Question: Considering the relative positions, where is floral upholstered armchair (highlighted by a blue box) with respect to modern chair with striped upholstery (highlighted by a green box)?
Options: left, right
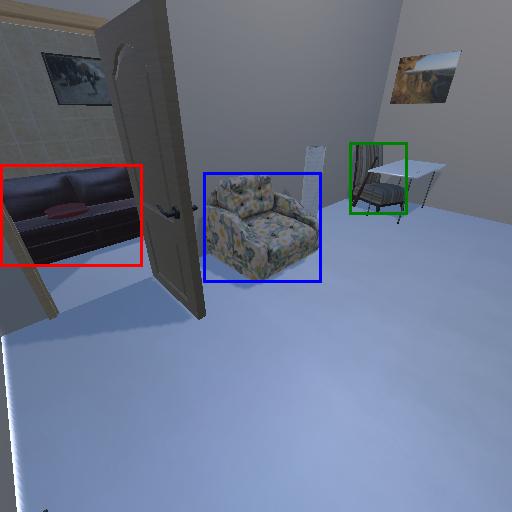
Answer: left